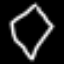
Label: diamond